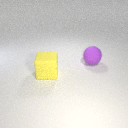
large purple rubber sphere behind large yellow rubber cube